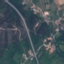
Land use / land cover: Highway